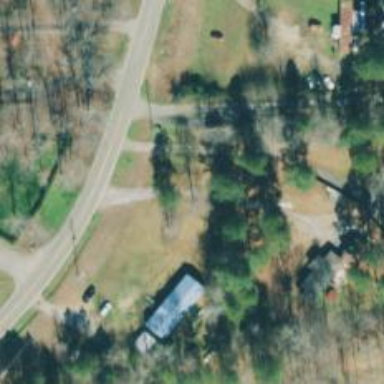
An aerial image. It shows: Driveway.